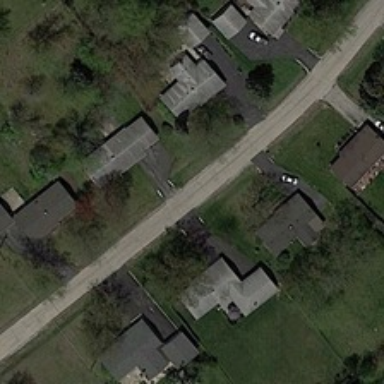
On both sides of the road are many grey roof houses .